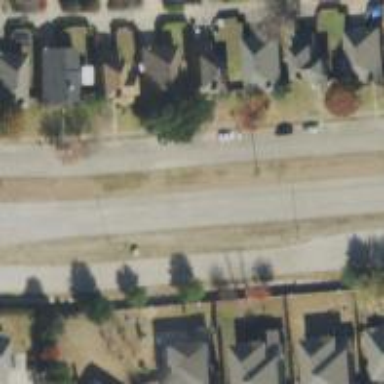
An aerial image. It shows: Residential road with sidewalk on the left side.